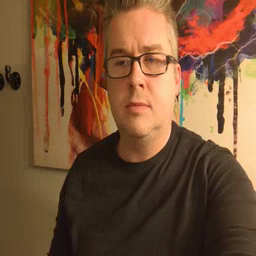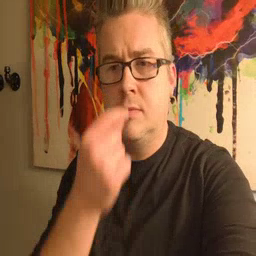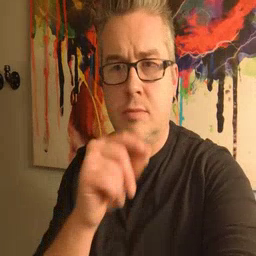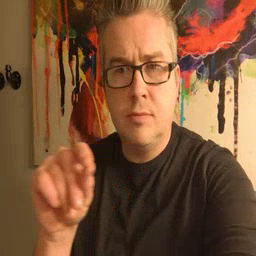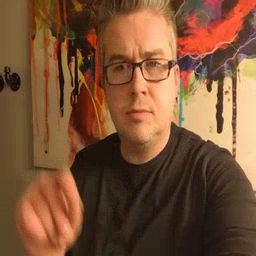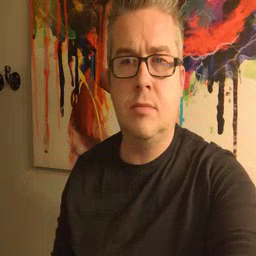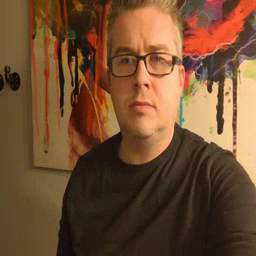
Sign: pen